Question: I want to write a Regex that will match Markdown blockquotes. Basically lines starting with '>', and after the first one they're not needed. The blockquote ends by having a double newline then text.
Right now this is what my Regex looks like:
'''
(^> ?[^
]+
*)+
'''

Which as you can see in the screenshot, matches pretty well, but the line before the 'reist' line, the line before the non-quoted text, shouldn't be highlighted in yellow, it shouldn't be part of the blockquote and thus shouldn't be identified by the Regex.
How can I prevent this? Negative lookarounds?
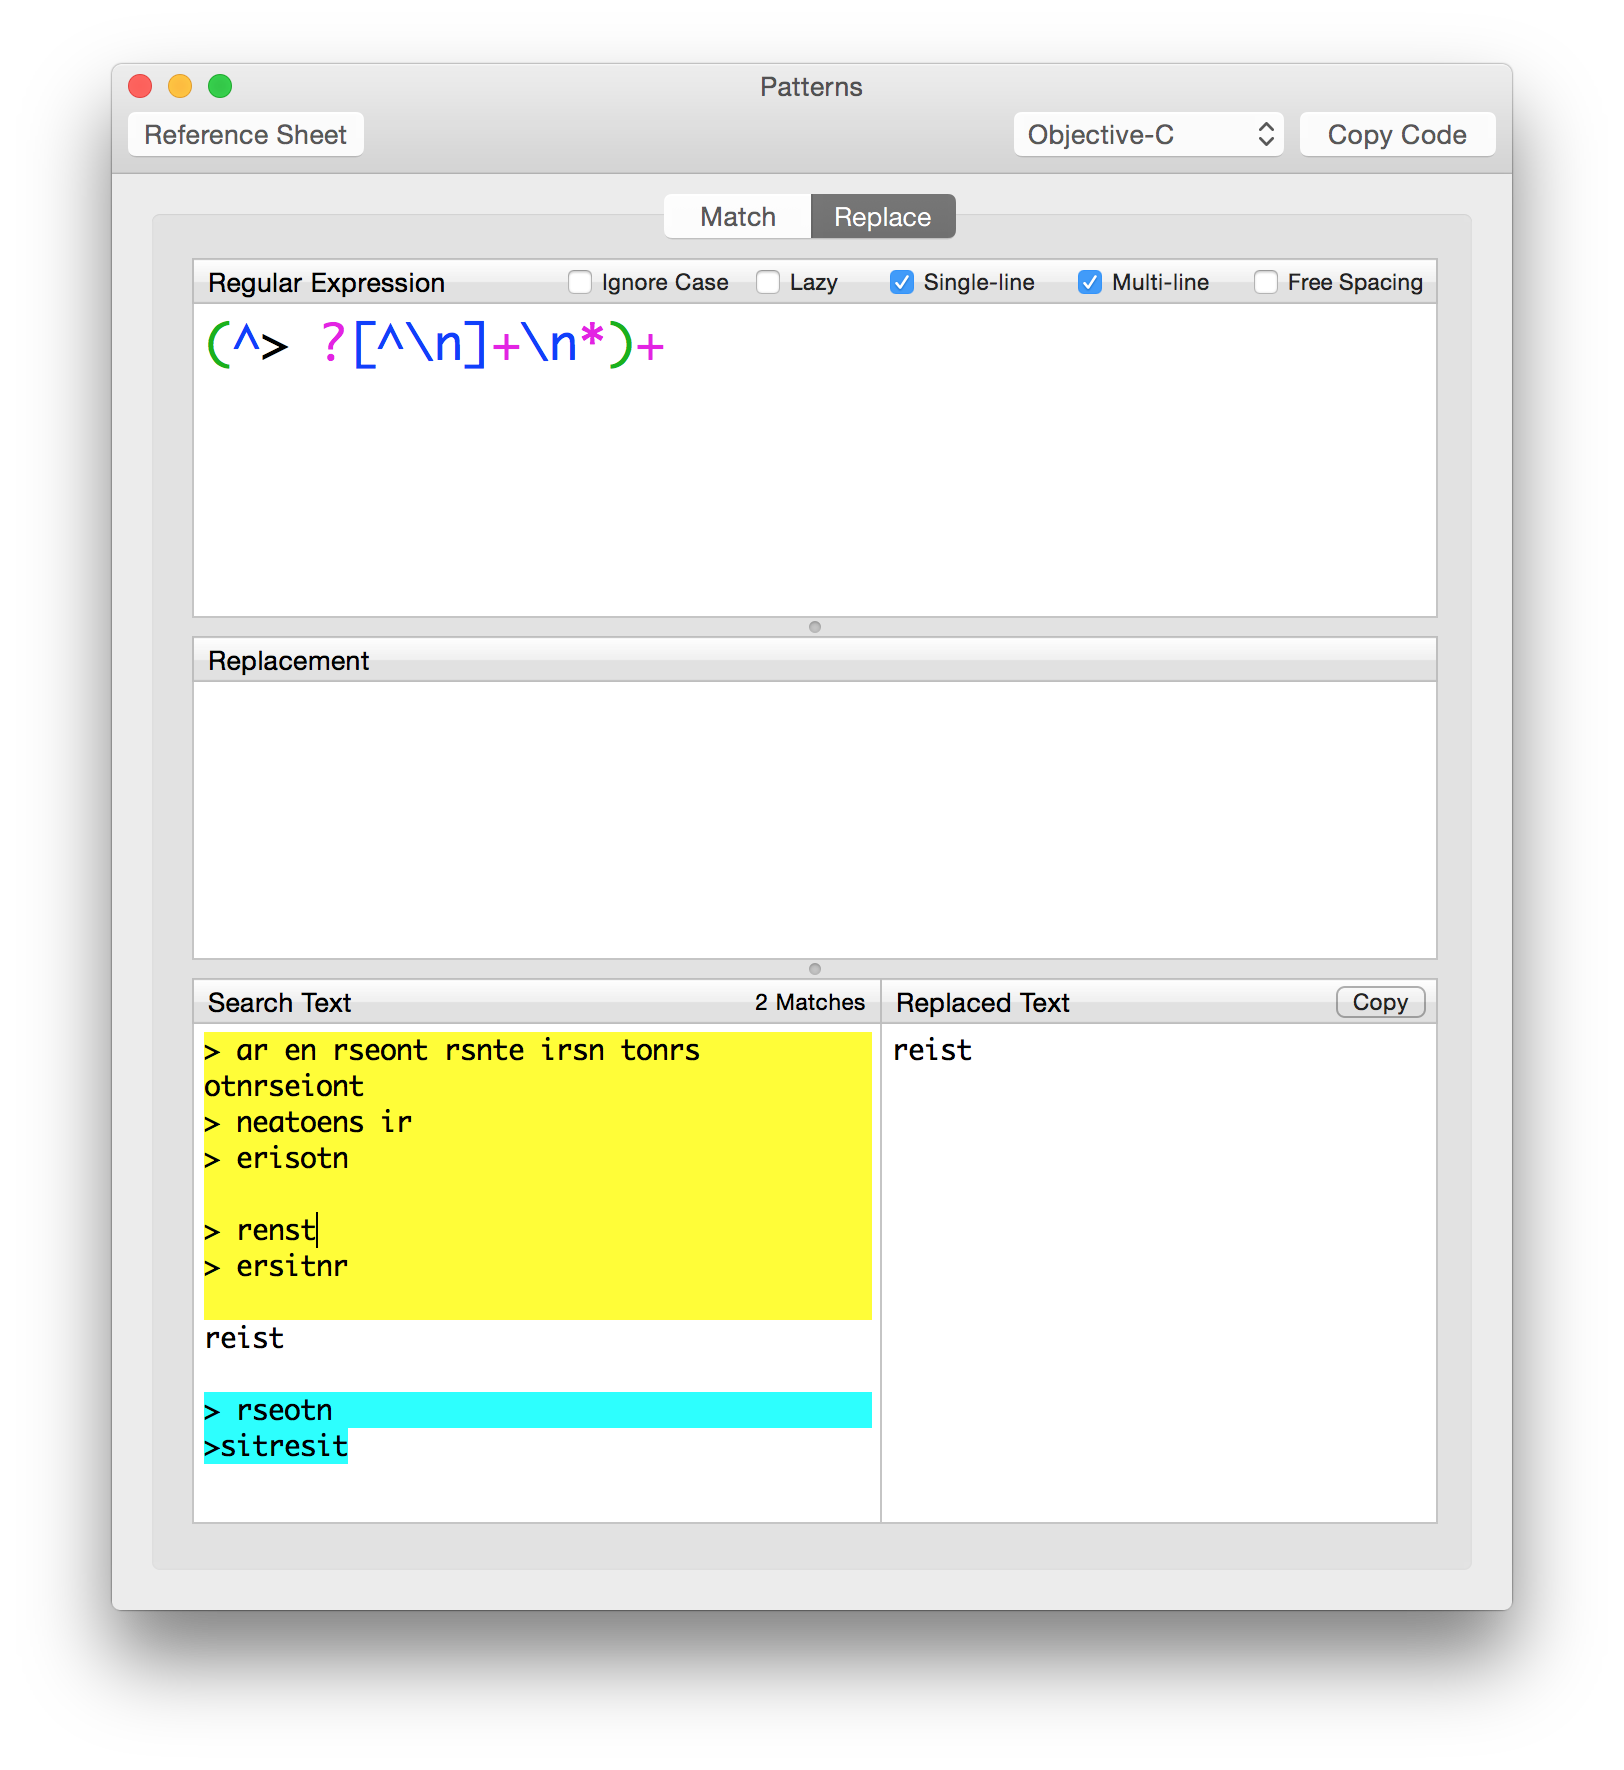
Answer: That's because you have the linebreaks (
*) inside your capture group. So try this one:
'''
(^> ?.+?)((
?
?
\w)|\Z)
'''
(^> ?.+?) => capture everything which starts with > and stop capturing when ...
((
?
?
\w)|\Z) => ... the first double linebreak with following char is found or if the string ends (\Z)
Check out the demo: <URL>